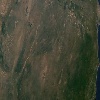
Label: land